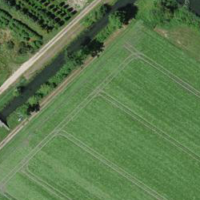
EUNIS habitat code: 52
Species observed at this site:
Elanus caeruleus